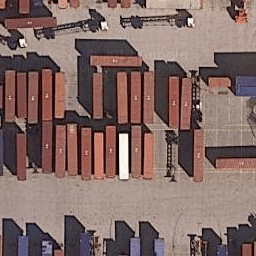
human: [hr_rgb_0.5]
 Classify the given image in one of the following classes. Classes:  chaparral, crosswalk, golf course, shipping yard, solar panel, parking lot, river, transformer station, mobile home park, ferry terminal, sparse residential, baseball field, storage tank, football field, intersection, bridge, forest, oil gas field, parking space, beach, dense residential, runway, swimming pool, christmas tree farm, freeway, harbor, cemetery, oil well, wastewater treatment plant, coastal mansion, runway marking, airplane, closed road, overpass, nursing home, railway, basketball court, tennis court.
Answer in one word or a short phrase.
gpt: shipping yard